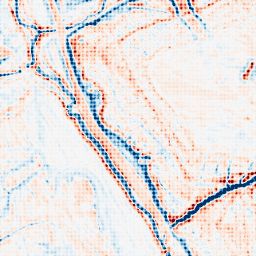
Category: edge_preserving
Decomposition family: bilateral
Decomposition parameters: d: 15
sigma_color: 50
sigma_space: 50
Upsampling method: sinc_blackman
Upsampling parameters: scale: 8
kernel_size: 8
Upsampling scale: 8